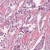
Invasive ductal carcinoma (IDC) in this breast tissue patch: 1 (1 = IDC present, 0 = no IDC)